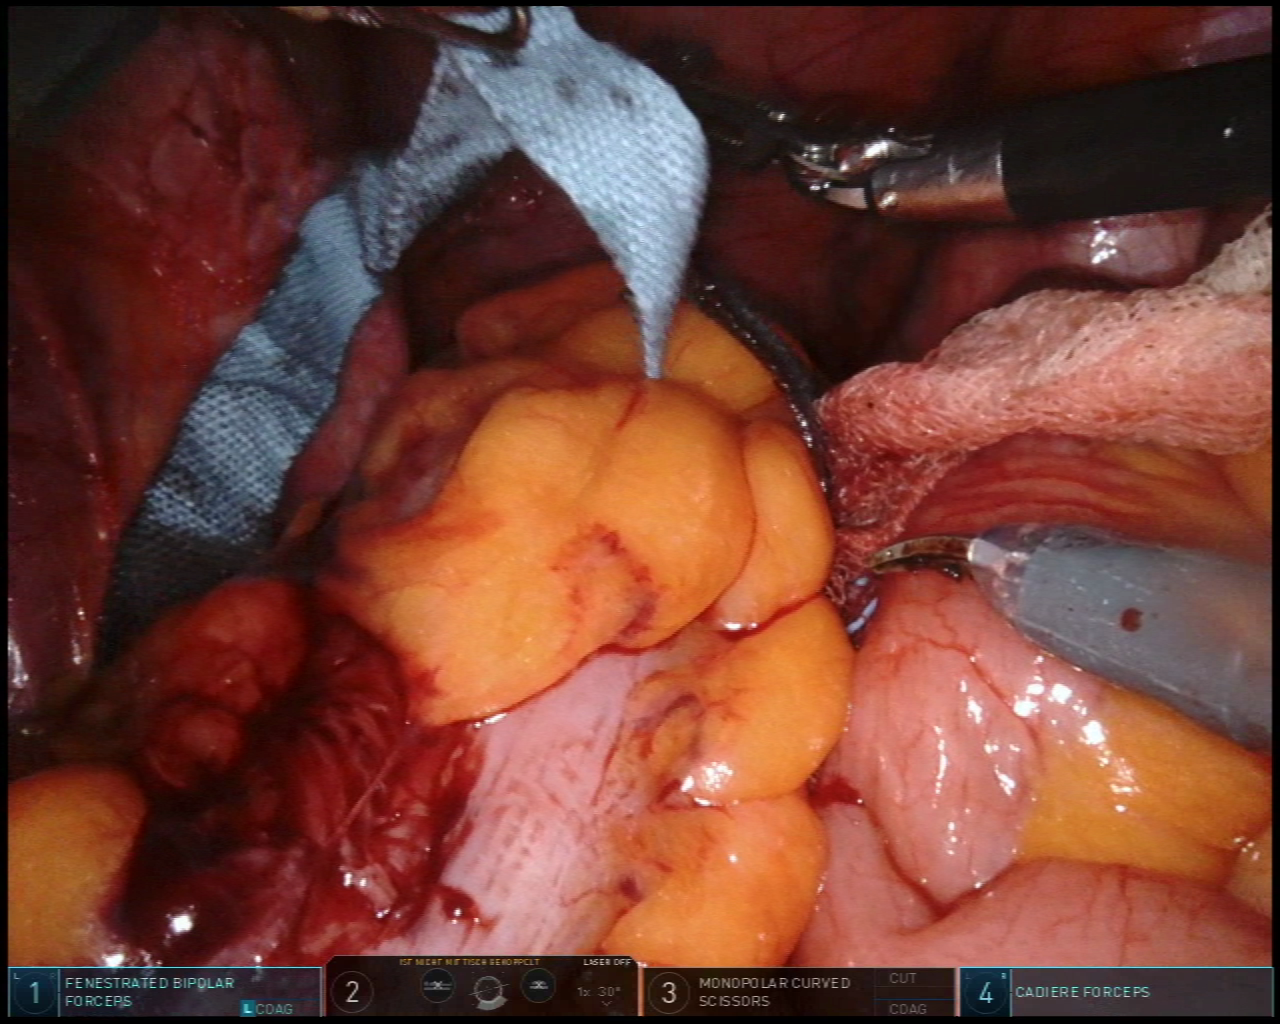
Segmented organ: small_intestine
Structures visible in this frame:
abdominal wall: yes
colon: yes
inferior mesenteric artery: no
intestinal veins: no
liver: no
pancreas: no
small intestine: yes
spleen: no
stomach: no
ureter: no
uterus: no
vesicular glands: no